Question: I have discrete empirical data which forms a histogram with gaps. I.e. no observations were made of certain values. However in reality those values may well occur.
This is a fig of the scatter graph.

So my question is, SHOULD I interpolate between xaxis values to make bins for the histogram ? If so what would you suggest to be best practice?
Regards,
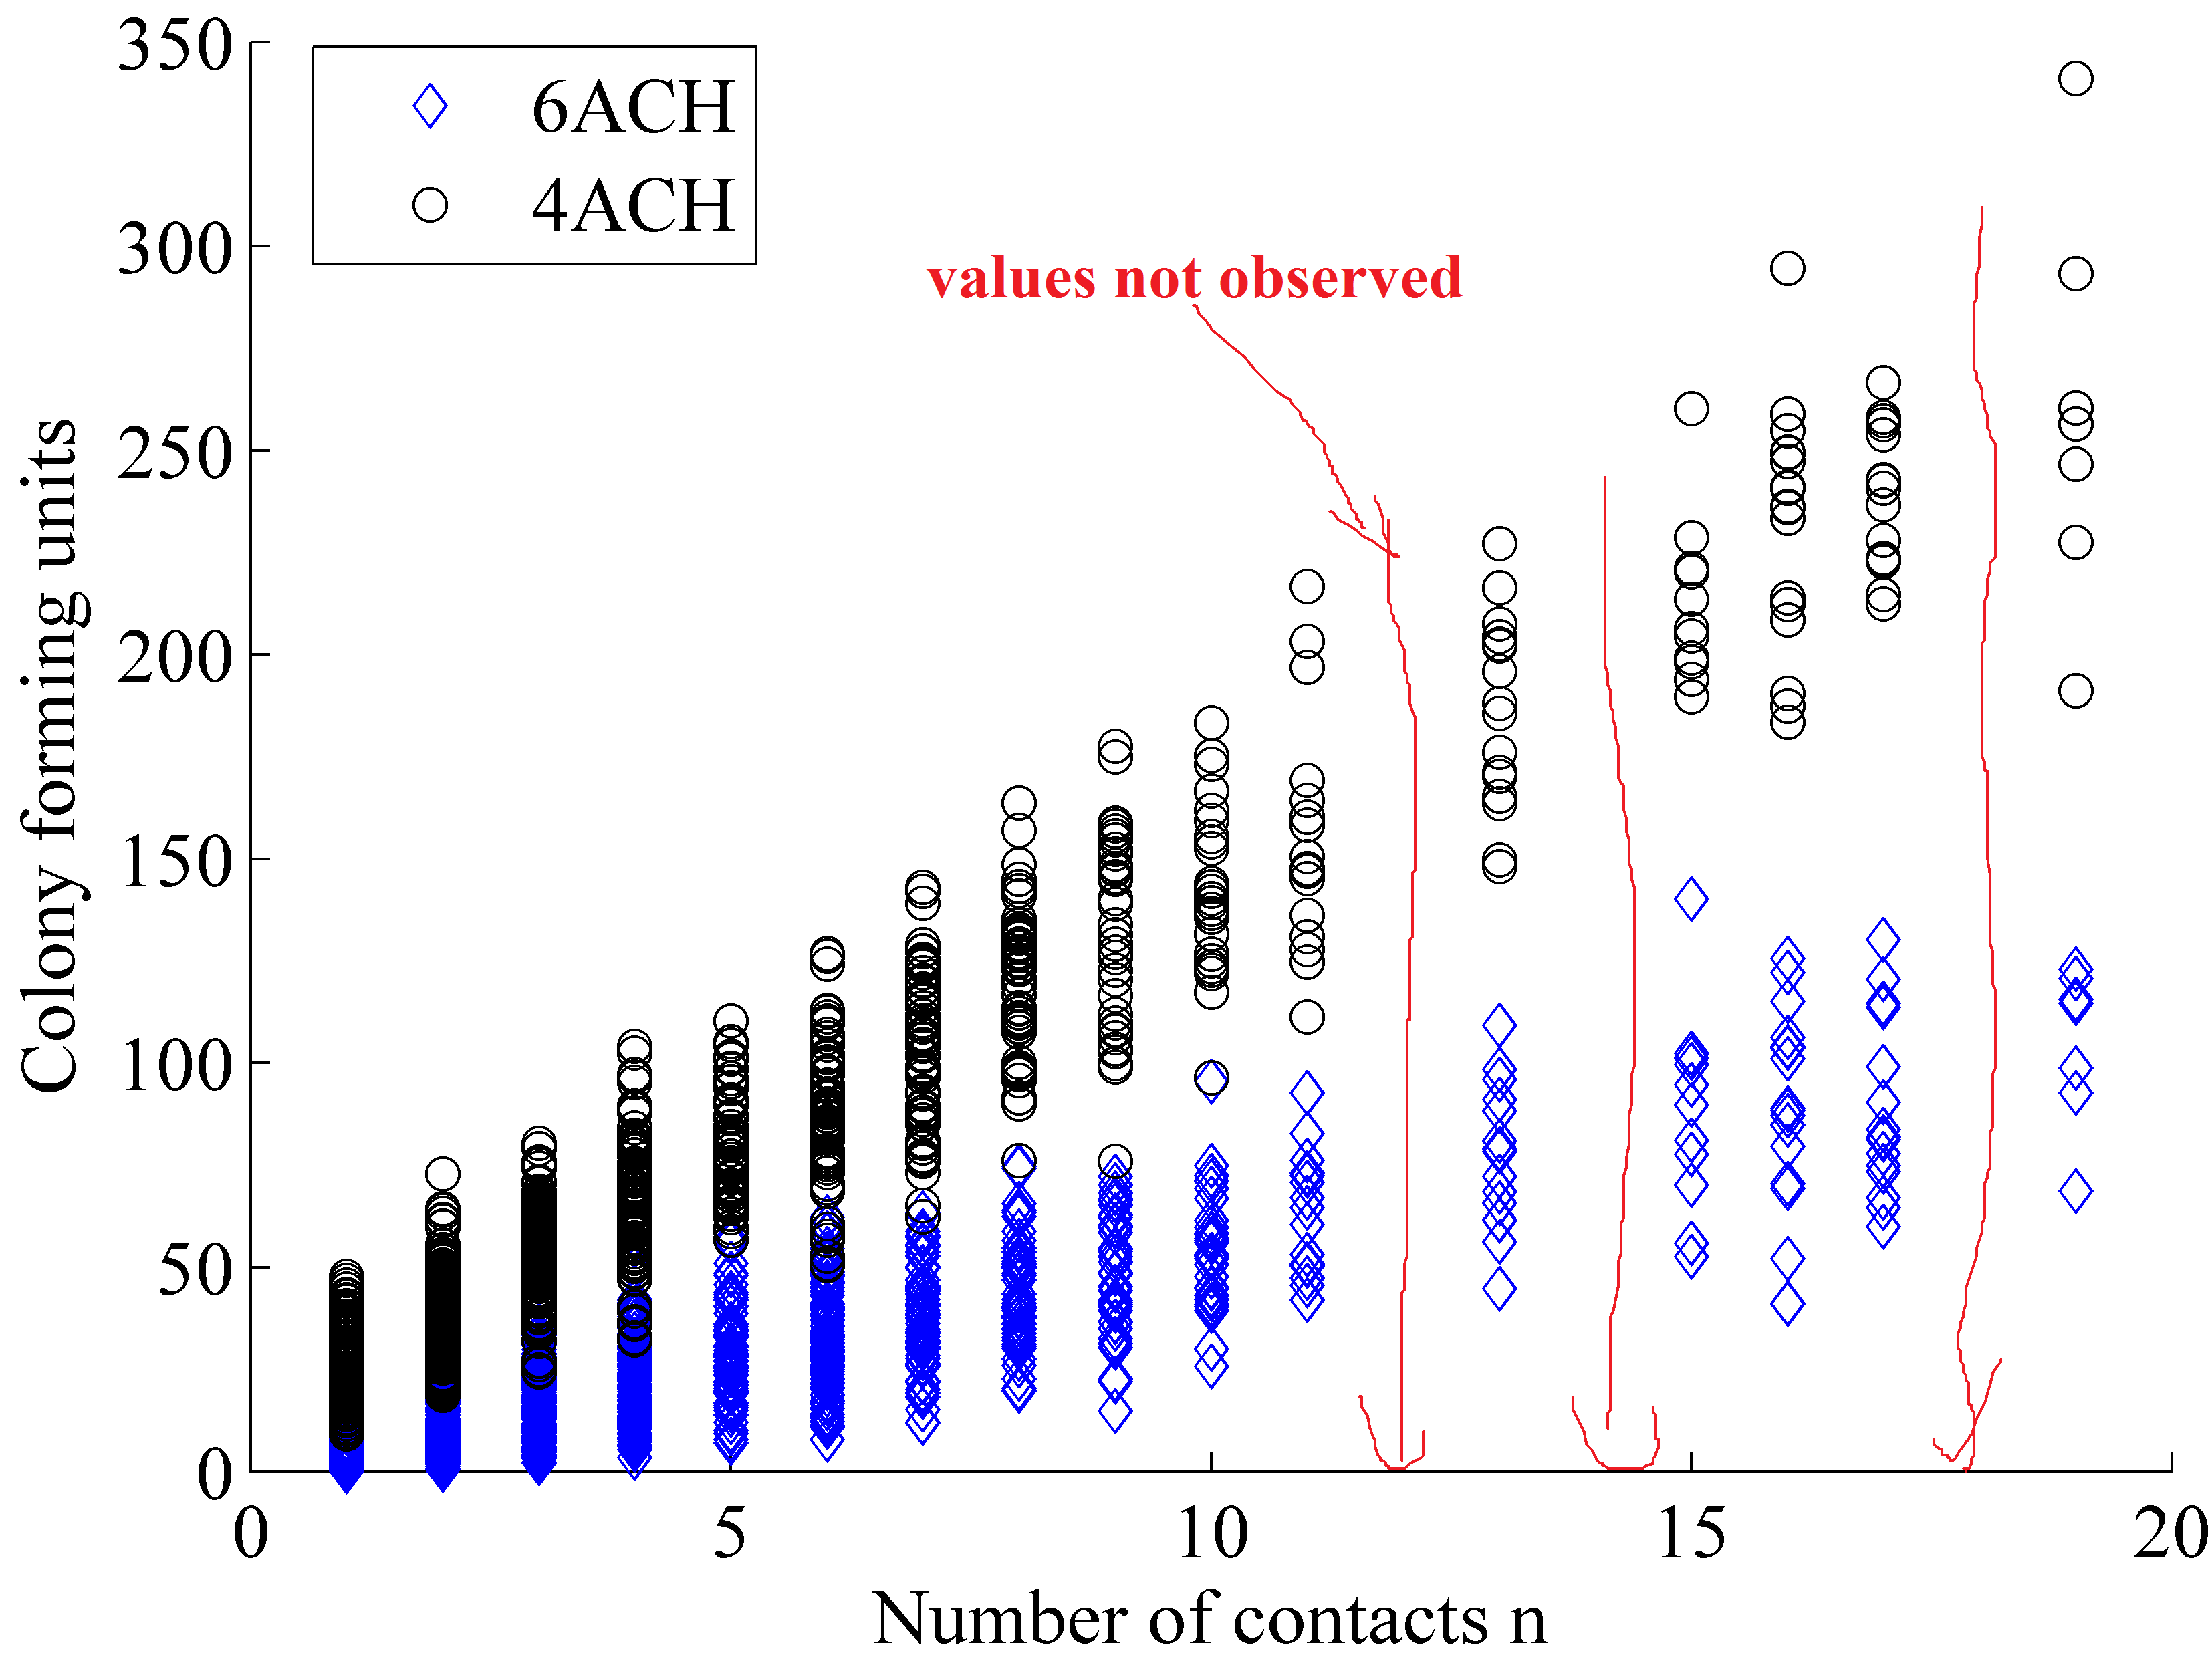
Answer: Don't do it.
With that many sample points, the probability (p-value) of getting empty bins if the distribution is smooth is quite low. There's some underlying reason they're empty, which you may want to investigate. I can think of two possibilities:
1. Your data actually is discrete (perhaps someone rounded off to 1 signficant figure during data collection, or quantization error was significantly in an ADC) and then unit conversion caused irregular gaps. Even conversion from .12 and .13 to 12,13 as shown could cause this issue, if .12 is actually represented as .<PHONE> inside the computer. But this would tend to double-up in a neighboring bin and the gaps would tend to be regularly spaced, so I doubt this is the cause. (For example, if 128 trials of a Bernoulli coin-flip experiment were done for each data point, and someone recorded the percentage of heads in each series to the nearest 1%, you could multiply by 1.28/% to try to recover the actual number of heads, but there'd be 28 empty bins)
2. Your distribution has real lobes. Because the frequency is significantly reduced following each empty bin, I favor this explanation.
But these are just starting suggestions for your own investigation.